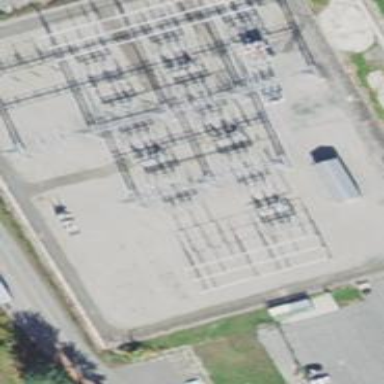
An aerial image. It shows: Switch for power supply.